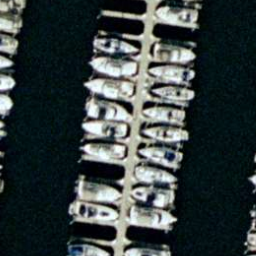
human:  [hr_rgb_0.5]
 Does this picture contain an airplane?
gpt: no

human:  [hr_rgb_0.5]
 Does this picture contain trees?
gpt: no

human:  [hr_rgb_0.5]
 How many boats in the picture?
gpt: twenty

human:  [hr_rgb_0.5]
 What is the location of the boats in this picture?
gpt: center